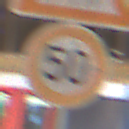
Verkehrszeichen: Geschwindigkeit50
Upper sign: ReiterRechts
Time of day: NotSpecified
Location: Indoor (Urban)
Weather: NotSpecified
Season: NotSpecified
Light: Artificial